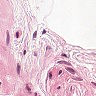
Metastatic tissue present: no